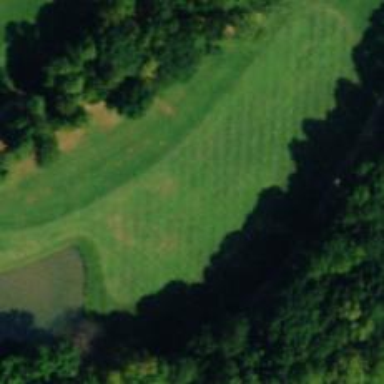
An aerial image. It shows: Golf hole.